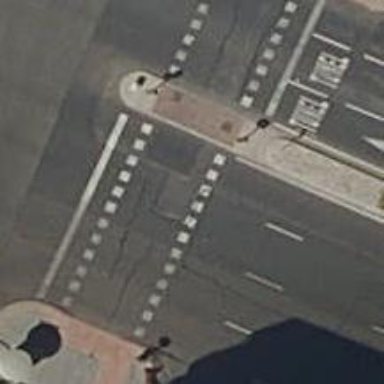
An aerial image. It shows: Crossing with traffic signals.